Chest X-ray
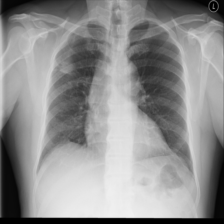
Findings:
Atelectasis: negative
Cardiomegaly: negative
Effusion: negative
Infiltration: negative
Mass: positive
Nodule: negative
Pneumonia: negative
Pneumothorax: negative
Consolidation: negative
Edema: negative
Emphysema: negative
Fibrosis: negative
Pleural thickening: negative
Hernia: negative